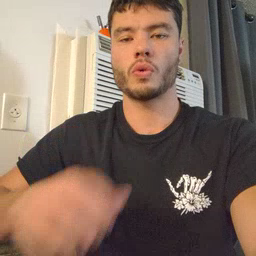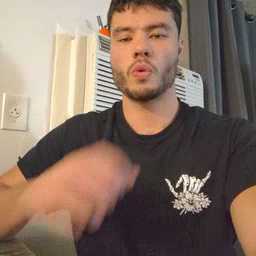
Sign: shirt